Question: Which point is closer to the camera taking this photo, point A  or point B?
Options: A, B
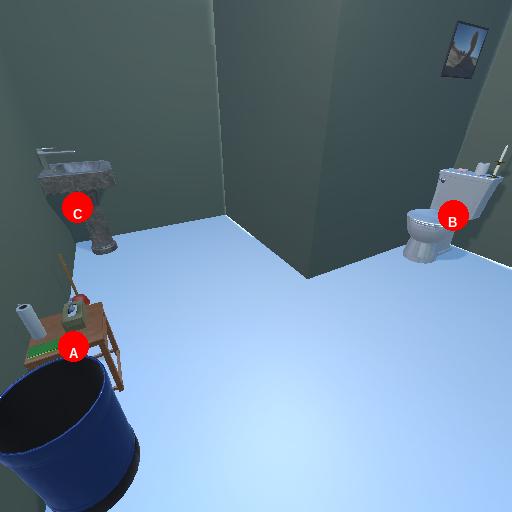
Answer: A